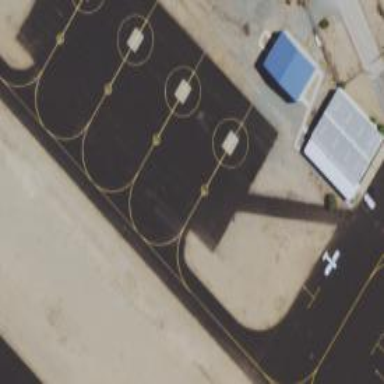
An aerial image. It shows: Taxiway at the airport with asphalt surface.